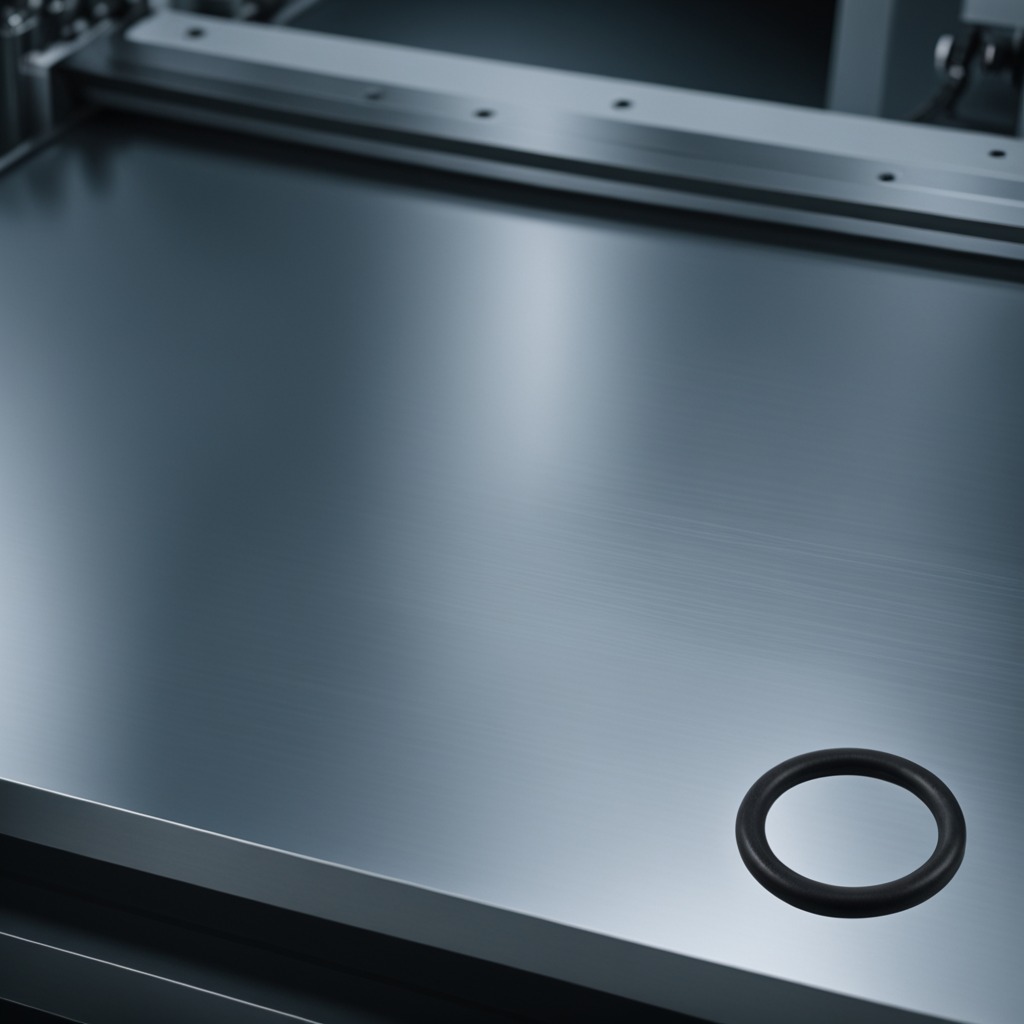
A rubber O-ring is lying on the metal table.